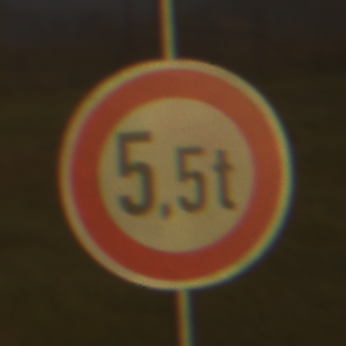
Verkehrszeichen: TatsaechlicheMasse
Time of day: SunriseSunset
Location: Outdoor (Nature)
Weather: Clear
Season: NotSpecified
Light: Natural